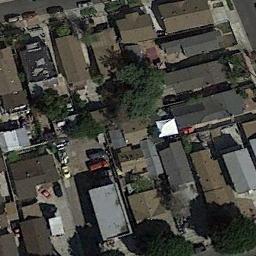
Label: residential